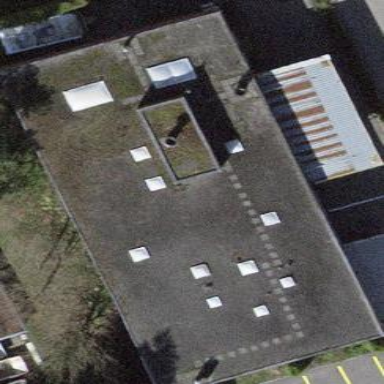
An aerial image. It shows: Commercial building.